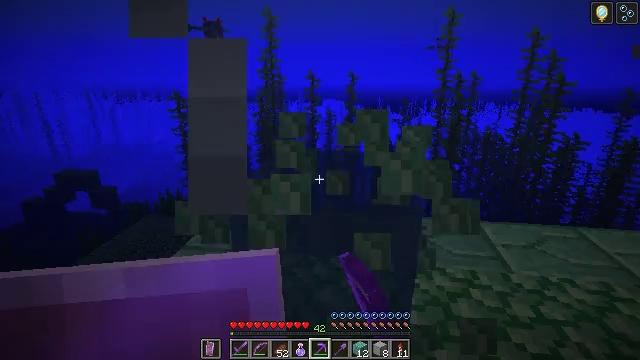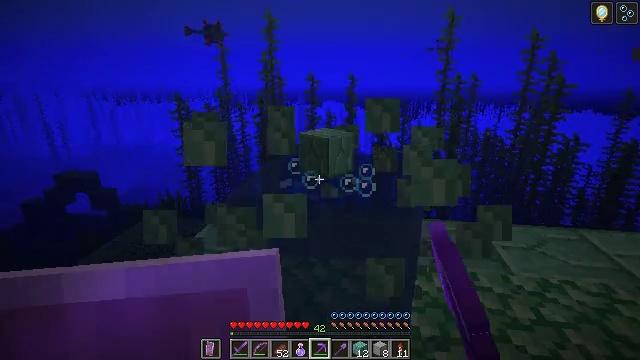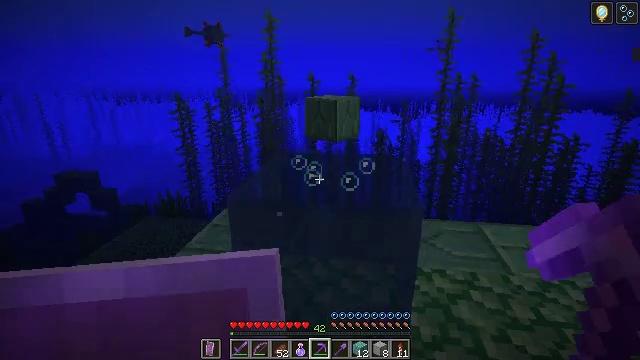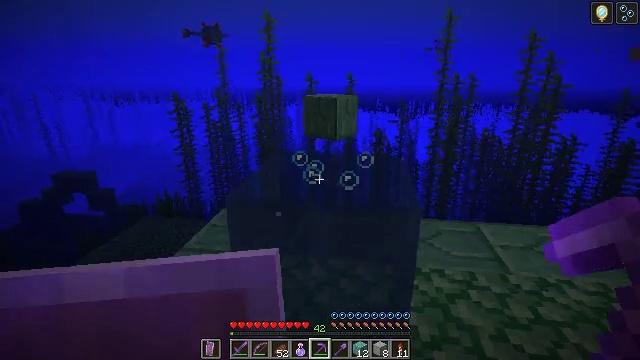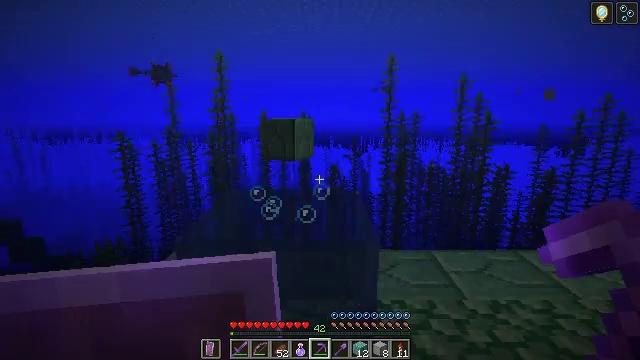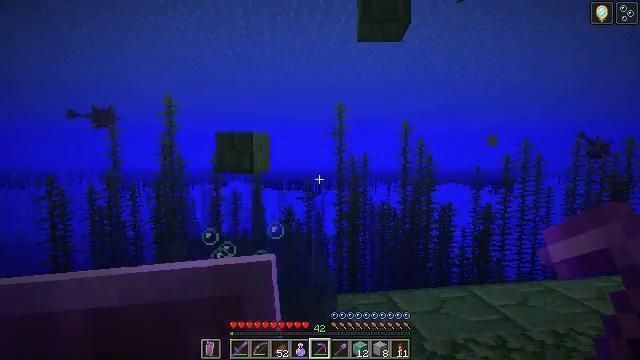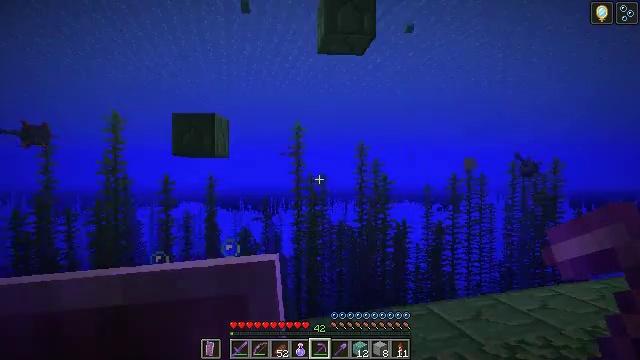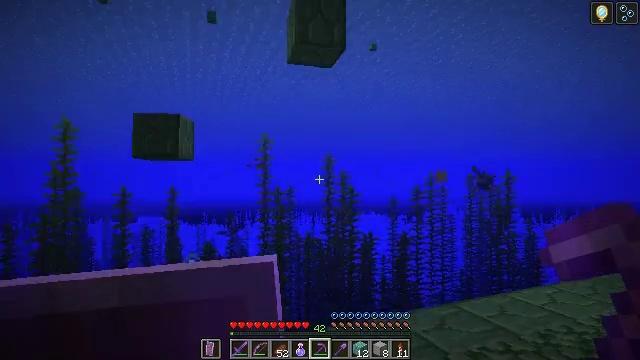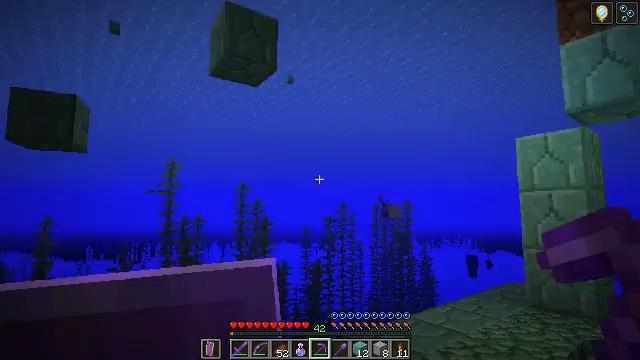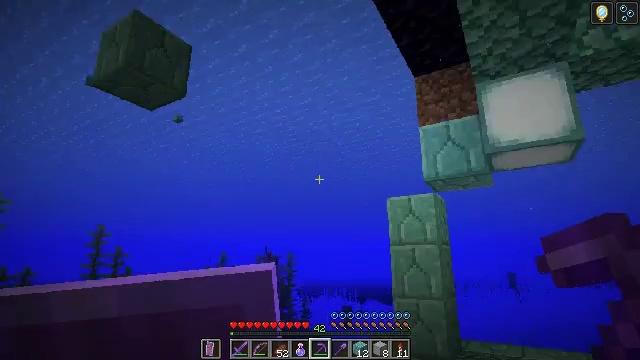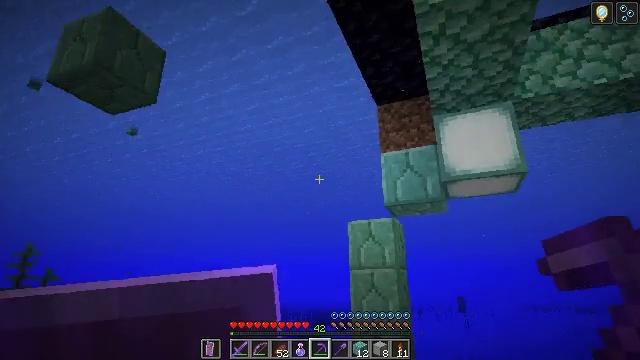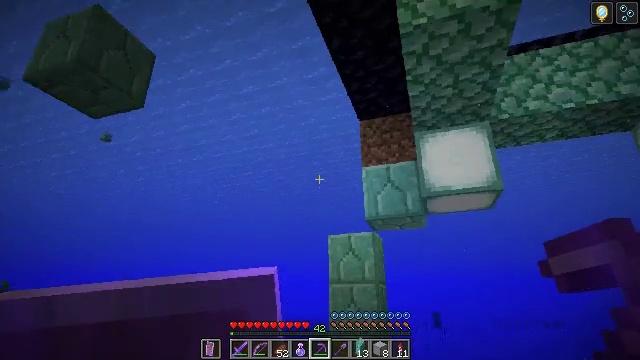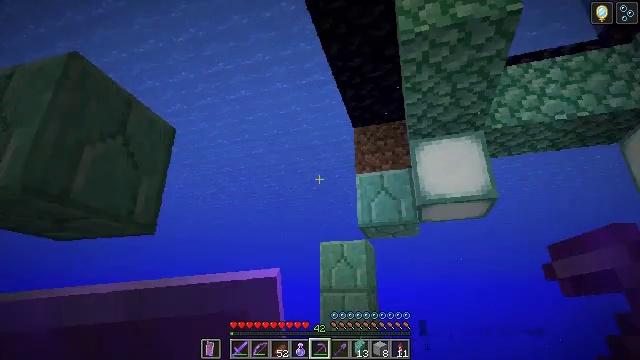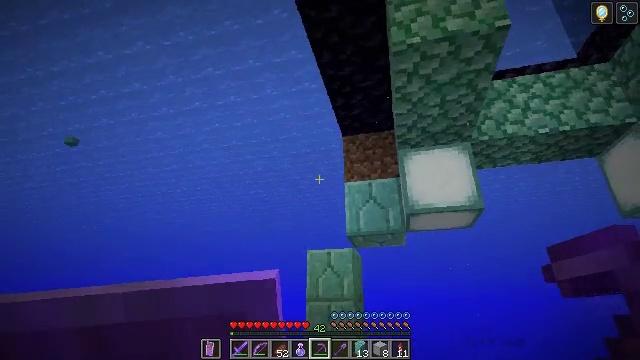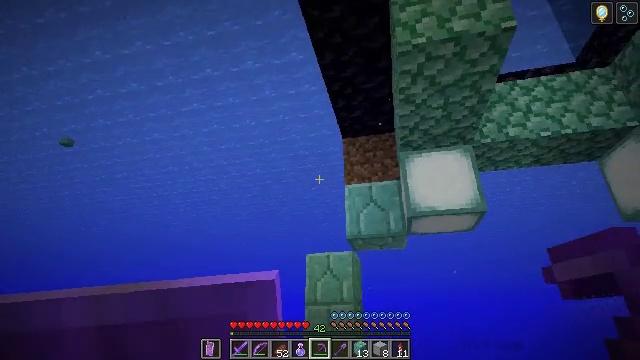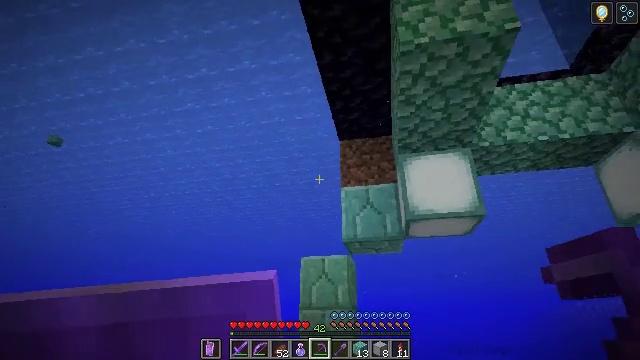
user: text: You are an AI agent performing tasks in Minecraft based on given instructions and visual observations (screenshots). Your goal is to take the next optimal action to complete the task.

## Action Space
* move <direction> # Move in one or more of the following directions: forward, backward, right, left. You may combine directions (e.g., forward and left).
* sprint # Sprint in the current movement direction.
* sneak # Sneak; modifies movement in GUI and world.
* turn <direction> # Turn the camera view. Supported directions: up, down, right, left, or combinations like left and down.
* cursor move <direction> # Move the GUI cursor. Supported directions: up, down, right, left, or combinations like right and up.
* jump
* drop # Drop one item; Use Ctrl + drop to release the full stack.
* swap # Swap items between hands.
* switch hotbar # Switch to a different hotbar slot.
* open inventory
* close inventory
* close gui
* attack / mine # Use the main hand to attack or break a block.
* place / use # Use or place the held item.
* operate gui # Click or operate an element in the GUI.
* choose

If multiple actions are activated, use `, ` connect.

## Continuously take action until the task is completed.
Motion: motion action
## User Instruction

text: Chisel away prismarine blocks.
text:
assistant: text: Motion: attack / mine
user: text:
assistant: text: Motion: attack / mine
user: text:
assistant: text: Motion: attack / mine
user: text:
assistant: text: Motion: move forward, turn right and up
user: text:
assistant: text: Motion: move forward, turn right and up
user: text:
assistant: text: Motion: move forward, turn right and up
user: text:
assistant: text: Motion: move forward and move left, turn right and up
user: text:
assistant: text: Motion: move forward and move left, turn right and up
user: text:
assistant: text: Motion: move forward and move left, turn right and up
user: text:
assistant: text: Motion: move forward and move left, turn right and up
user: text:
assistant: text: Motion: move forward and move left, turn right and up
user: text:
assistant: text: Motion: move forward and move left, turn right and up
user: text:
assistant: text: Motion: move forward and move left, turn right and up
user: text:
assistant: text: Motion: move forward
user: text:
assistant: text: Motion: move forward, turn right
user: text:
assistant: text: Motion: no_op
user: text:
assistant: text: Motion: turn left and up
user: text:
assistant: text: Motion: no_op
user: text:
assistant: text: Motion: turn right
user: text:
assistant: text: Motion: turn right and up
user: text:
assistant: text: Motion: turn right and up
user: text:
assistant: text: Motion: turn right and up
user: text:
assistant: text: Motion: turn right and up
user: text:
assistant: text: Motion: no_op
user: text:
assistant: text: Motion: attack / mine
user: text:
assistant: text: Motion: attack / mine
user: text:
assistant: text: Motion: attack / mine
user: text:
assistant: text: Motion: move forward, attack / mine
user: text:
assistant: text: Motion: move forward, attack / mine
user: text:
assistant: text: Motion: move forward, turn left and up, attack / mine